Question: I used <URL> library for Arabic to english and English to arabic transliteration.
For simple English or Arabic text copied from web it work fine.
But for English text which is written using 'robert_bold' , 'robert_regular_0' fonts, which looks like:

When I convert it, it gives me unsupported text like :
'''
l '? s[
kyr[ '[ t
shw '\ n
bh '; s
? m[n
s l@nh
'''
When I convert simple English text, it gives all supported Arabic characters.
I am not native Arabic country residence.
Any suggestion to improve my system will appreciable.
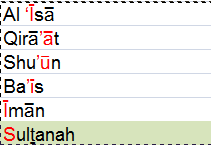
Answer: I believe your problem lies in encoding of your text in this 'robert_bold' font.
It does seem to use some other characters then the standard, so you will need to add those characters to your transliteration library as well.
Look at one of the words you mentioned - Shu'un. The second 'u' letter in the picture has a line above it. So, its outside of normal range of characters, and as such - there is no transliteration for it in that library.